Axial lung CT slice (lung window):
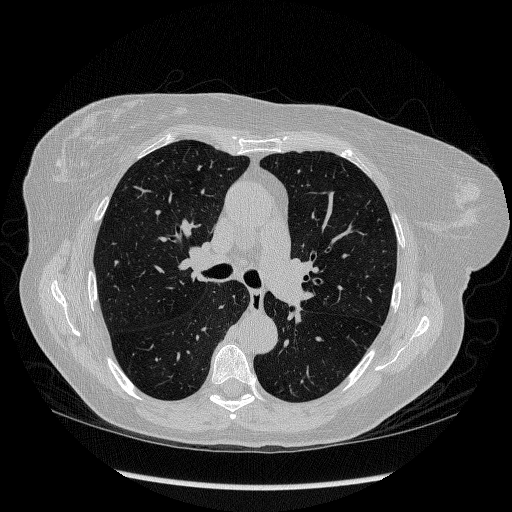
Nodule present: no